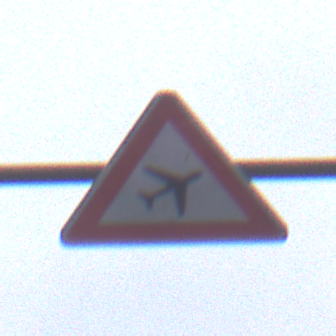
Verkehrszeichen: FlugbetriebLinks
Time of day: Midday
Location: Outdoor (Urban)
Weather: Overcast
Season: NotSpecified
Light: Natural